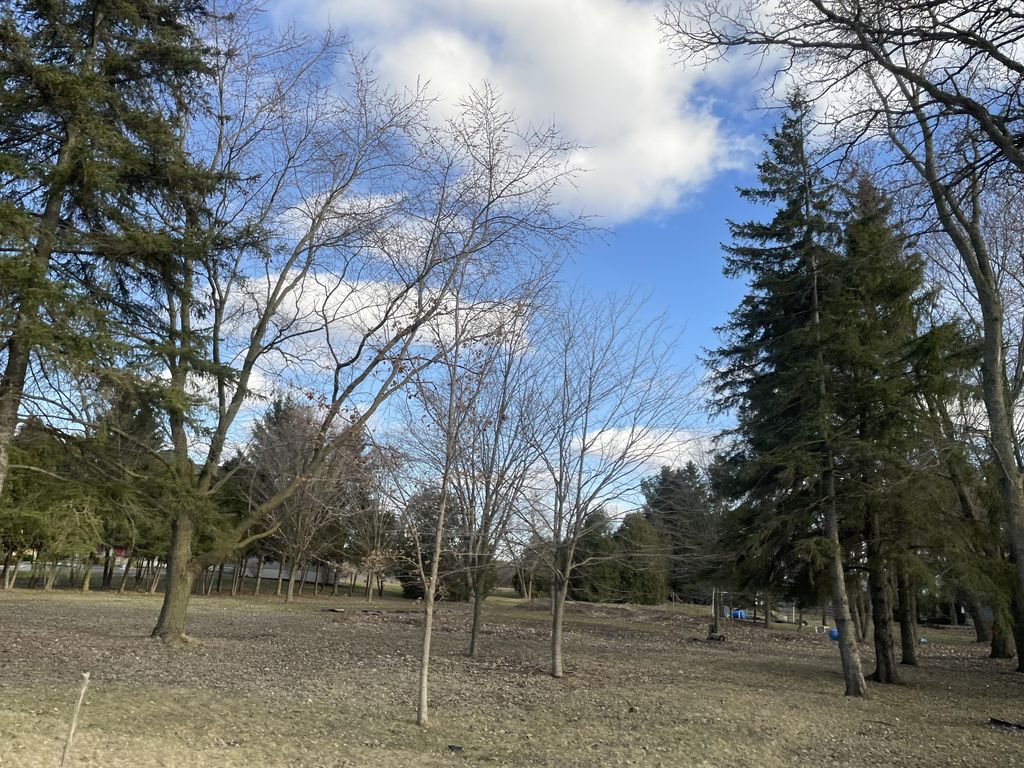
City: kitchener-waterloo